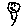
Label: bird